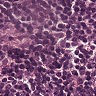
Metastatic tissue present: no